Question: In this program, counter is declared with type 'unsigned int'. Unsigned integer values are 0 or greater. All other variables are declared 'int'. Those values will also only be a positive value. So why is each variable not declared as 'unsigned int'?

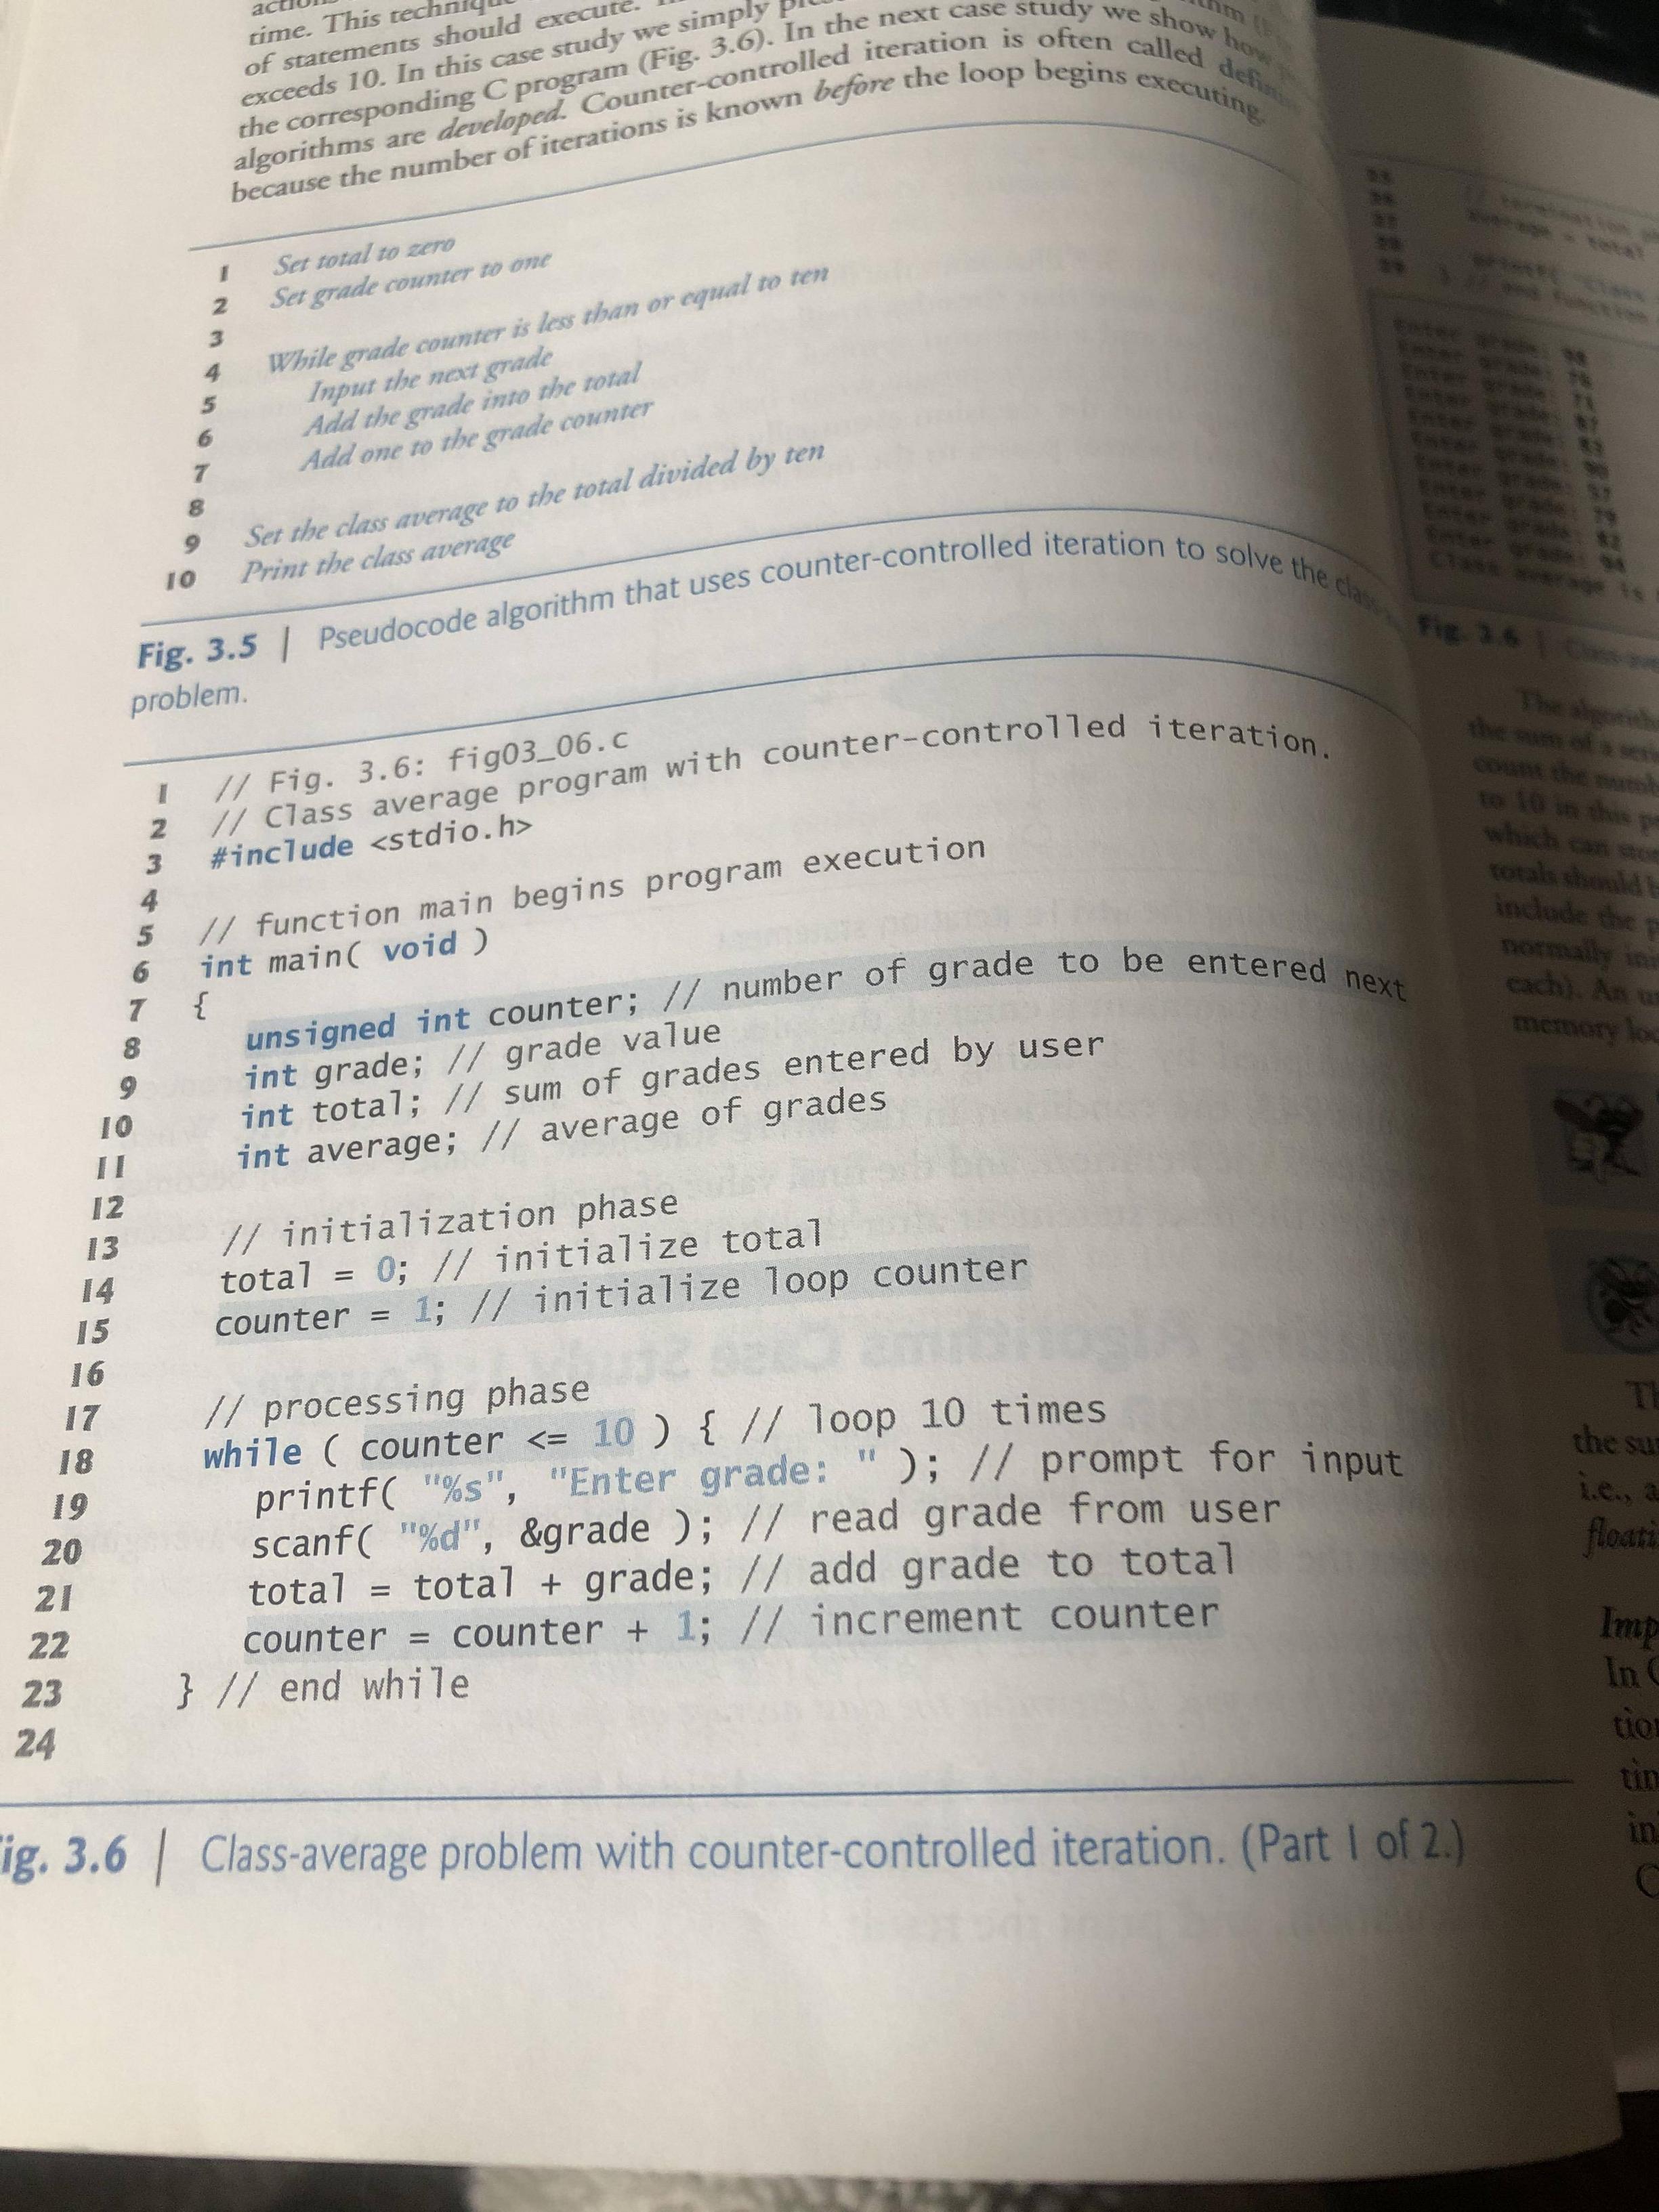
Answer: The problem specification does not stipulate that grade is greater than or equal to zero.
You may be familiar with grades from 0 to 100 or other non-negative scales, but that does not mean somebody else does not use a scale from -5 to +5. Some standardized test questions award -1 point for a wrong answer, 0 for no answer, and 3 for a correct answer so that, when there are four multiple-choice answers, random guessing has an average score of zero, but guessing after eliminating a known-wrong answer has a positive average score, so the test more accurately measures knowledge even if it is incomplete.
In general, one should not make assumptions about data that are not stated in the problem. Being aware of one's own inherent assumptions and questioning them when a problem statement is incomplete is an important skill for designing software.
Further, even if the grade range is 0 to 100, both 'unsigned int' and 'int' cover that range, so there is little reason to choose one over the other.